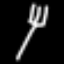
Label: fork